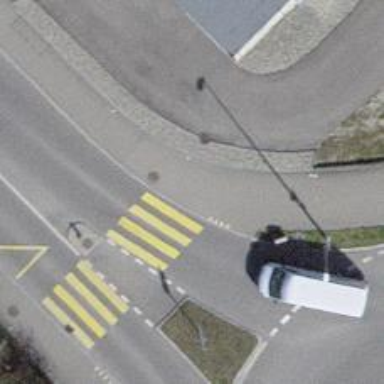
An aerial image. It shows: Crossing on cycleway.